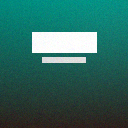
Screen state: on